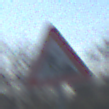
Verkehrszeichen: Arbeitsstelle
Umgebung: Outdoor, Nature
Tageszeit: MorningAfternoon
Wetter: PartlyCloudy
Licht: Natural
Jahreszeit: NotSpecified
Kontrast: HighContrast